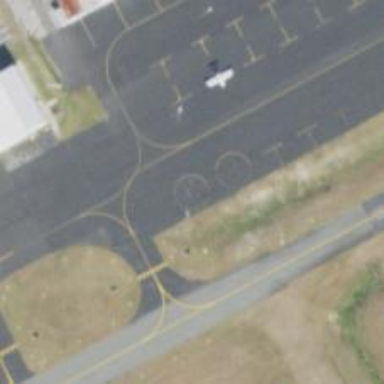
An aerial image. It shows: Image of helipad at airport.